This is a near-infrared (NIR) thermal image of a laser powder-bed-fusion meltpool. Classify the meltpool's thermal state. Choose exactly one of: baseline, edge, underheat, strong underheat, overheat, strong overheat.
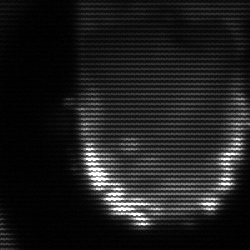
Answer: baseline